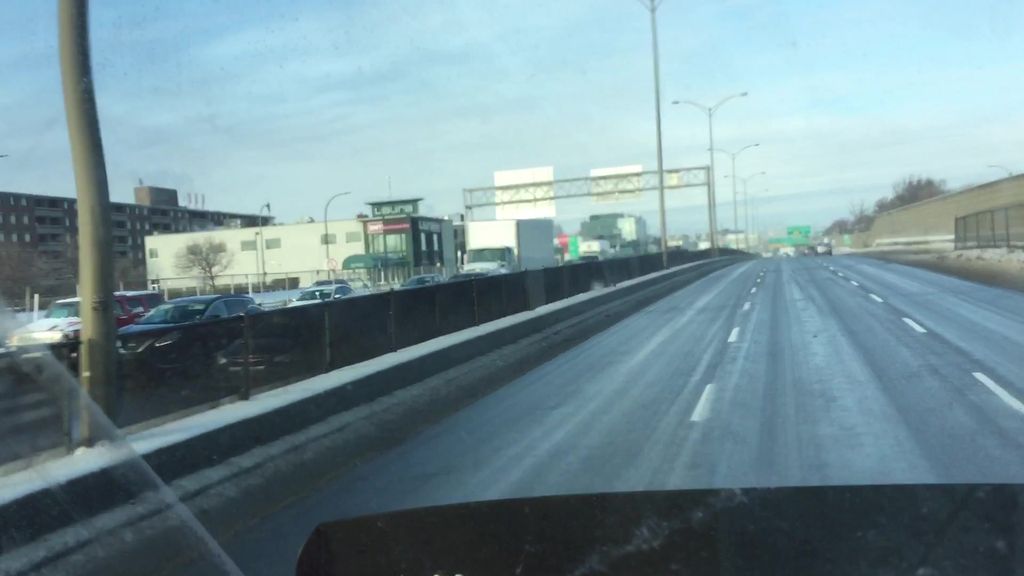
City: montreal